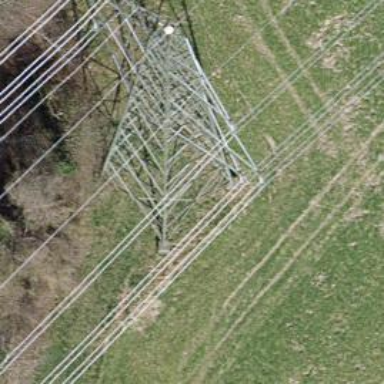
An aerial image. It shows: Power tower.